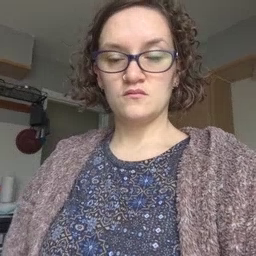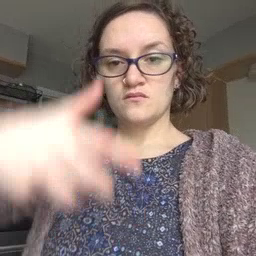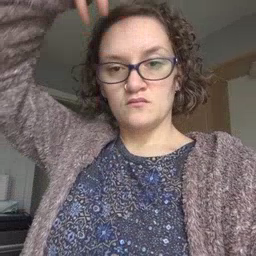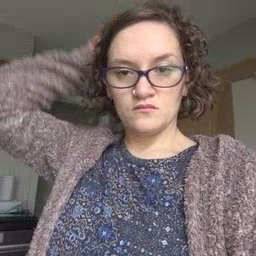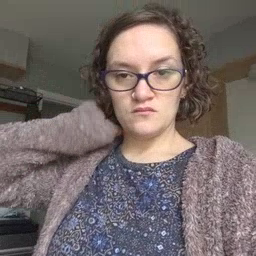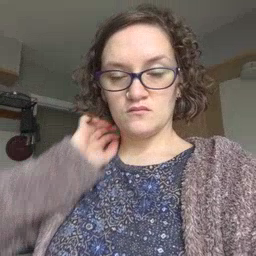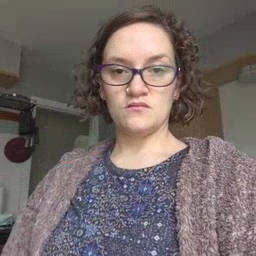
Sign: lion